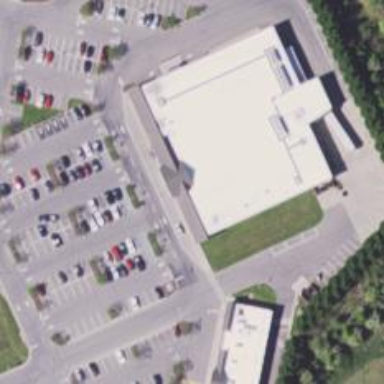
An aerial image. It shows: Supermarket.